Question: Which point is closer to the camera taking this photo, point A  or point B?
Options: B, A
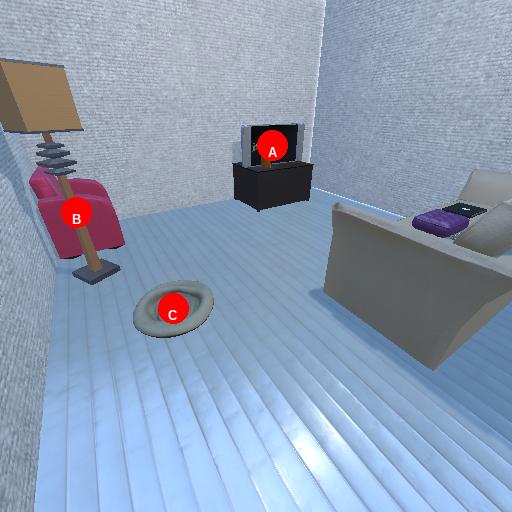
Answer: B